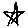
Label: star